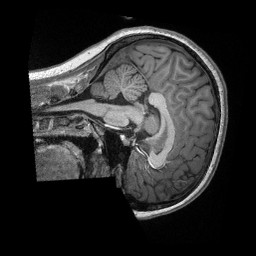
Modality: T1w
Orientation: sagittal
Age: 19
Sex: female
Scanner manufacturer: siemens
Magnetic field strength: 3 T
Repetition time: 2.3 s
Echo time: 0.00308 s